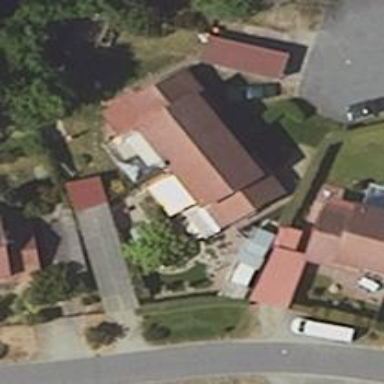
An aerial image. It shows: Semi-detached house.